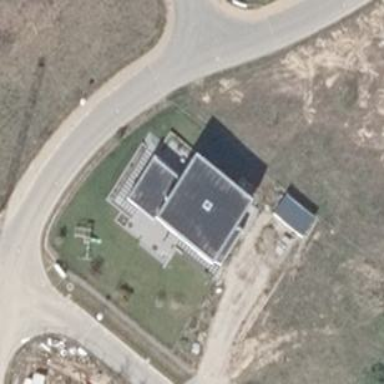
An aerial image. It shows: Detached building.